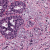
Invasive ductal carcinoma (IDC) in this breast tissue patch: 1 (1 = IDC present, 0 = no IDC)